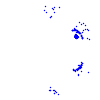
Particle: pion